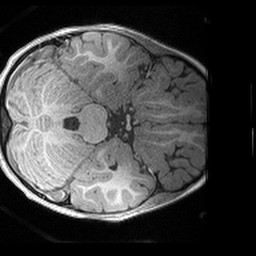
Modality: T1w
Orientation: axial
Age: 4
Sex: male
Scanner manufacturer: siemens
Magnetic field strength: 3 T
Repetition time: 2.53 s
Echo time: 0.00164 s